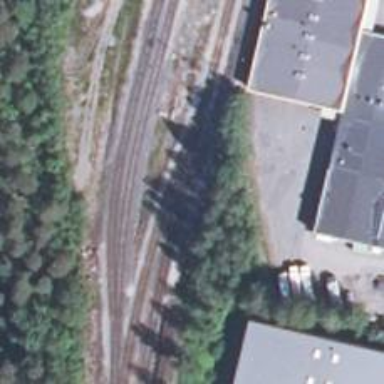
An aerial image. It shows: Wedge is used for the railway derail.